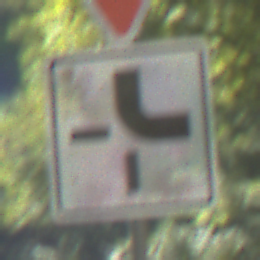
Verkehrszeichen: VerlaufVorfahrtsstrasse4
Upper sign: VorfahrtGewaehren
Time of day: Midday
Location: Outdoor (RoadRail)
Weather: Clear
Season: NotSpecified
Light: Natural